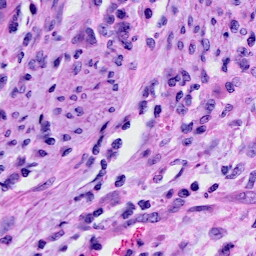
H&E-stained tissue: Cervix